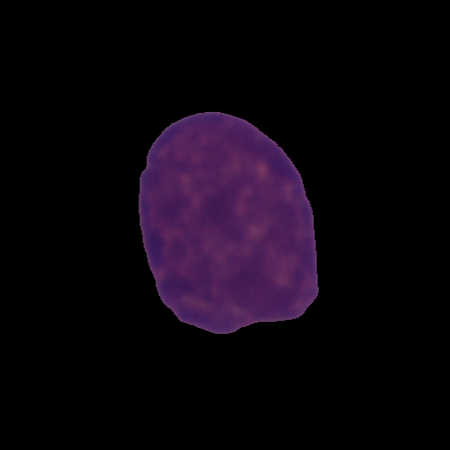
Label: cancer